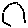
Label: hexagon